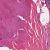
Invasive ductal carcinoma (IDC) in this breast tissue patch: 0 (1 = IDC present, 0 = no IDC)